Question: I'm doing something wrong. I have added an expression, I can see the expression with the "E" symbol in the Debug area, but the expression is not being evaluated, its value is not displayed there (it is in scope at that time).
When I use the debugger (lldb) directly, it works well.

Xcode 4.3.2.
What should I do?
Thanks
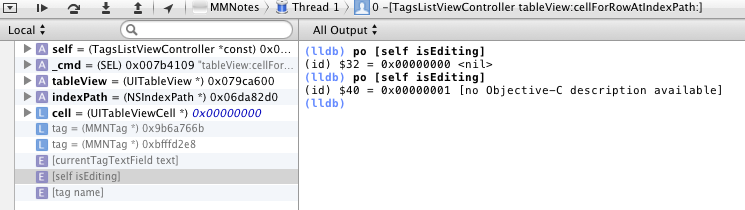
Answer: You are trying to evaluate a boolean and print it as an object.
You want to use 'print [self isEditing]' or 'print (BOOL)[self isEditing]', depending upon whether the debugger complains that it doesn't know the type of the member or not.
The 'po' command prints an object description, not an arbitrary value, and should only be used when the result of the expression on the right is an object, such as 'po self'.
The same problem occurs in the expression editor. If you use the expression '[self isEditing]', the debugger won't understand it. However, if you use '(BOOL)[self isEditing]', it will display correctly.